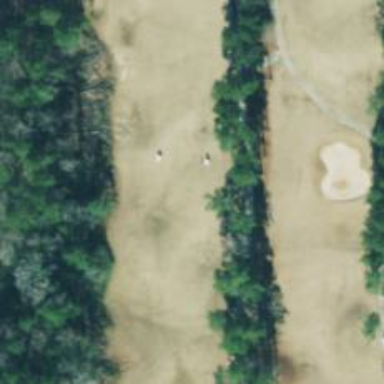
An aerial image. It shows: Golf hole.